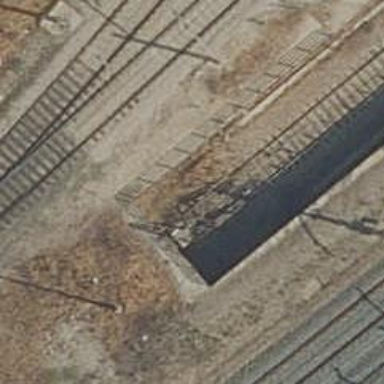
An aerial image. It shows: Railway buffer stop.